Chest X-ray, PA view. Patient: 42 years old, sex F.
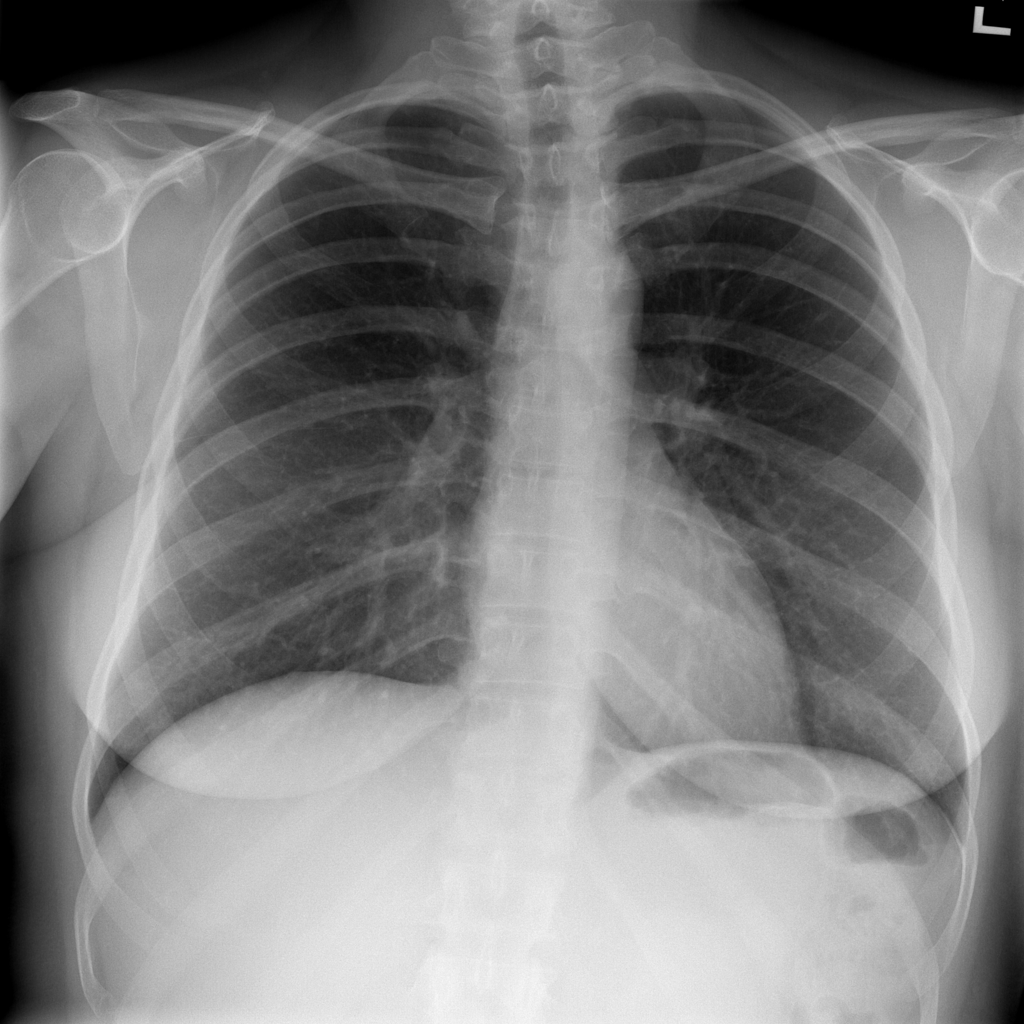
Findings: No Finding